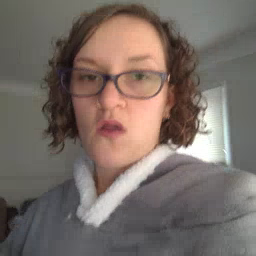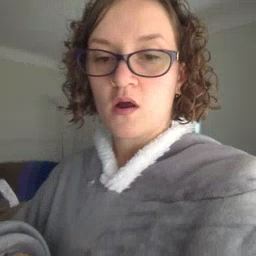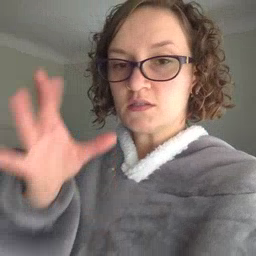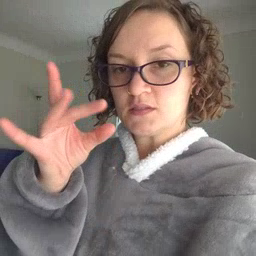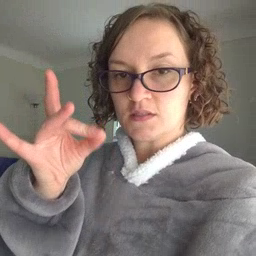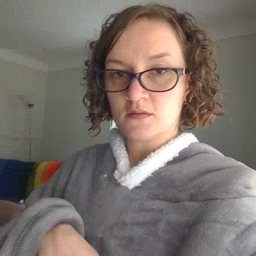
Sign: sticky